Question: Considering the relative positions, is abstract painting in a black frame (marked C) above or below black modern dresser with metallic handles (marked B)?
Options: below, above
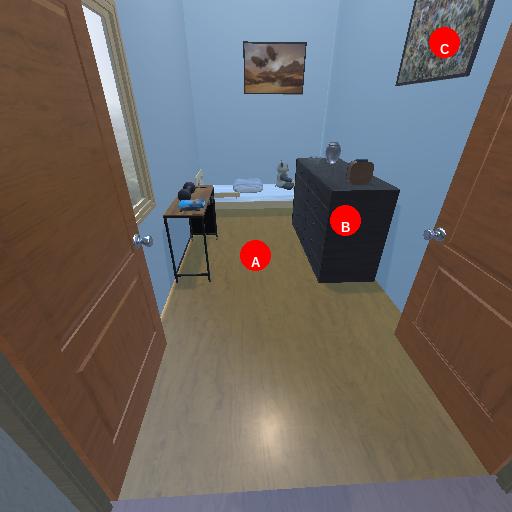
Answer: below